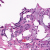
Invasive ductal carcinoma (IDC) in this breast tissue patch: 0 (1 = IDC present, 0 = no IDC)